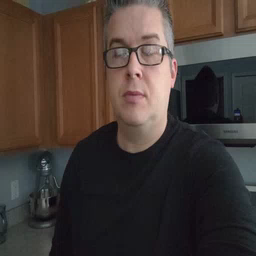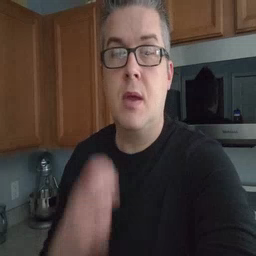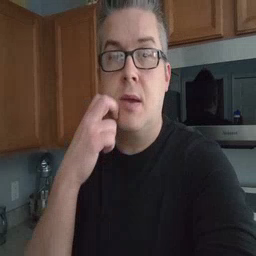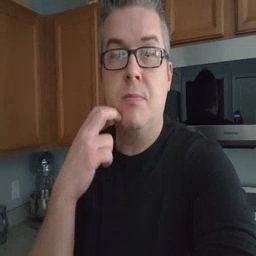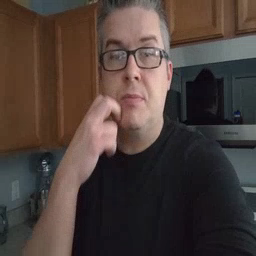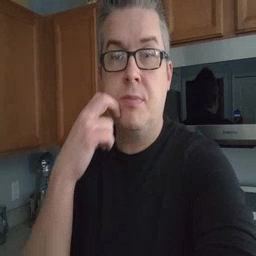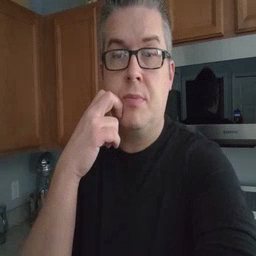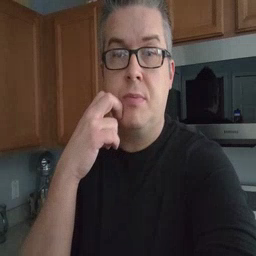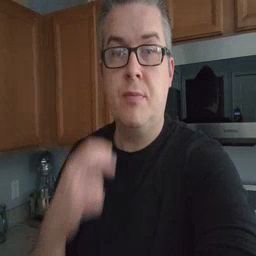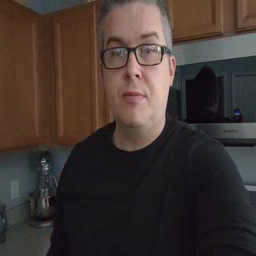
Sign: gum